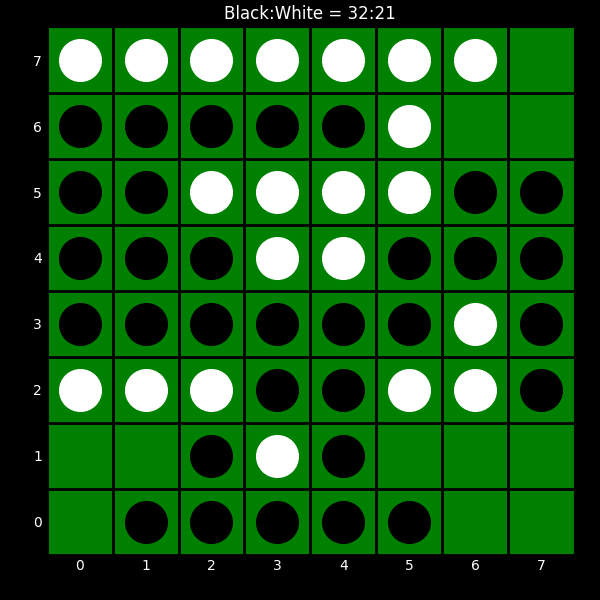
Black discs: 32
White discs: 21